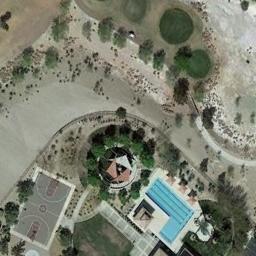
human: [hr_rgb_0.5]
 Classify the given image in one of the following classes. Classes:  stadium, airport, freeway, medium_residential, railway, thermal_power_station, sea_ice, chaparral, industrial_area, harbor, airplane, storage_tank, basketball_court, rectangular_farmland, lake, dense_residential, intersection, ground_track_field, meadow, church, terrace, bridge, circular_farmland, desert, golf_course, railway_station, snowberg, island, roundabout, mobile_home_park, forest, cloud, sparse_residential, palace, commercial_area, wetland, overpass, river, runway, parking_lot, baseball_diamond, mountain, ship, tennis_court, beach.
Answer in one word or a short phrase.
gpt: basketball_court